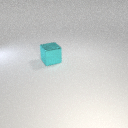
large cyan metal cube